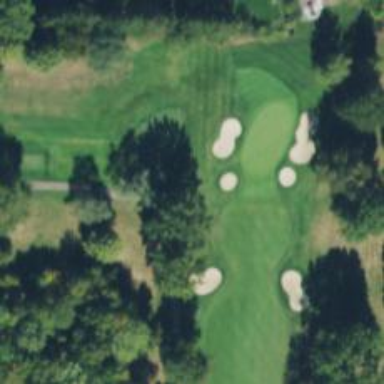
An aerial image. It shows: Path for both roads and golfers.